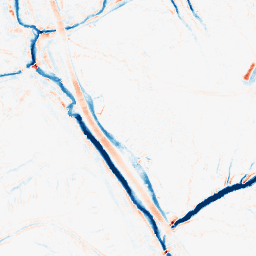
Category: morphological
Decomposition family: tophat_combined
Decomposition parameters: size: 5
Upsampling method: quintic
Upsampling parameters: scale: 2
Upsampling scale: 2